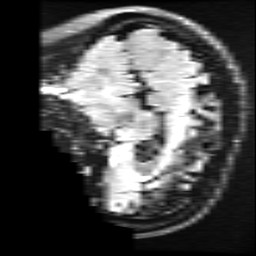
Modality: FLAIR
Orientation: sagittal
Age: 26
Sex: female
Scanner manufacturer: ge
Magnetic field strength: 3 T
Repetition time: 11 s
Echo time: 0.1497 s